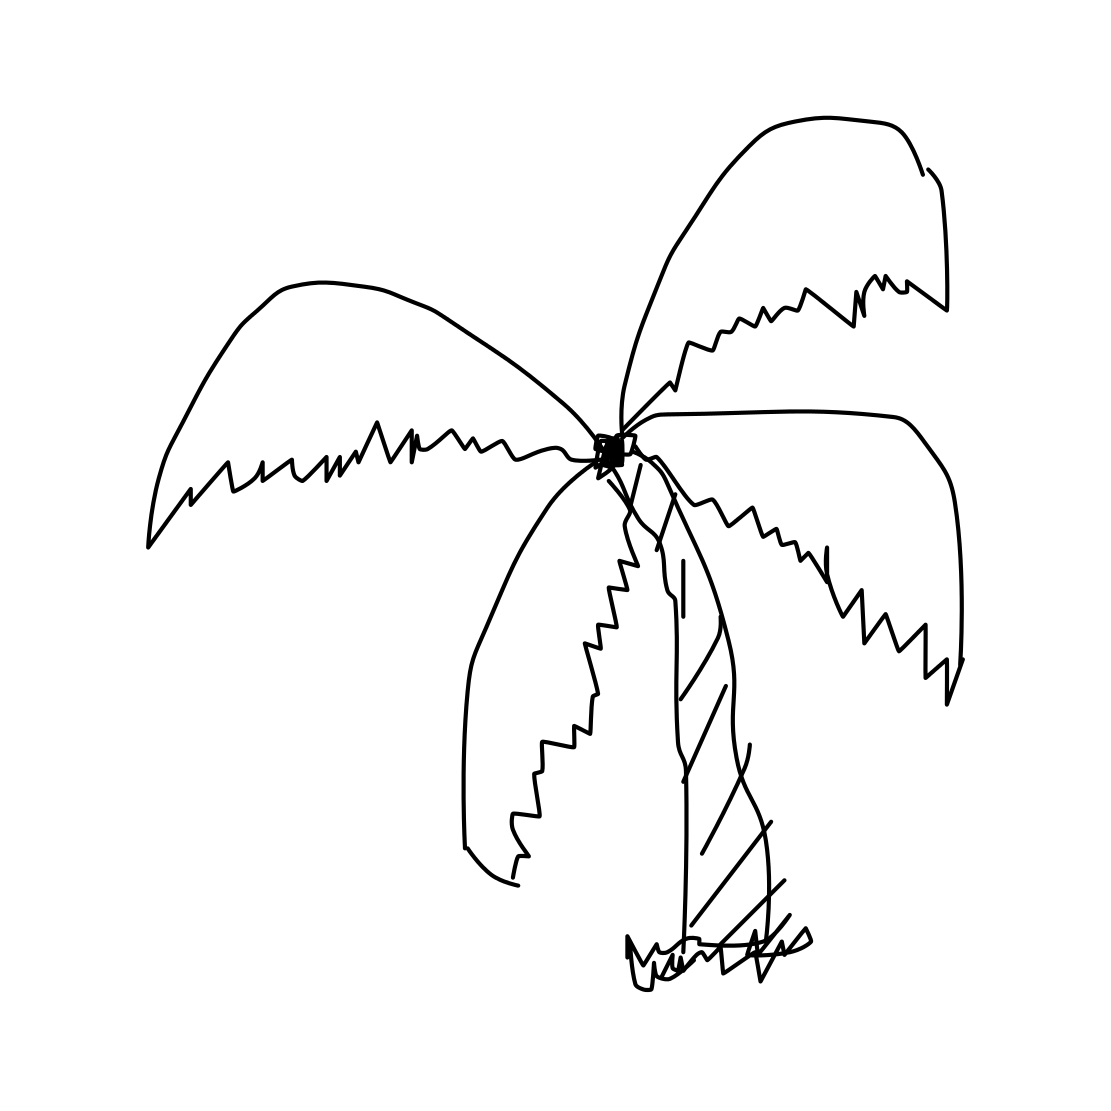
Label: palm tree